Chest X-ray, AP view. Patient: 60 years old, sex M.
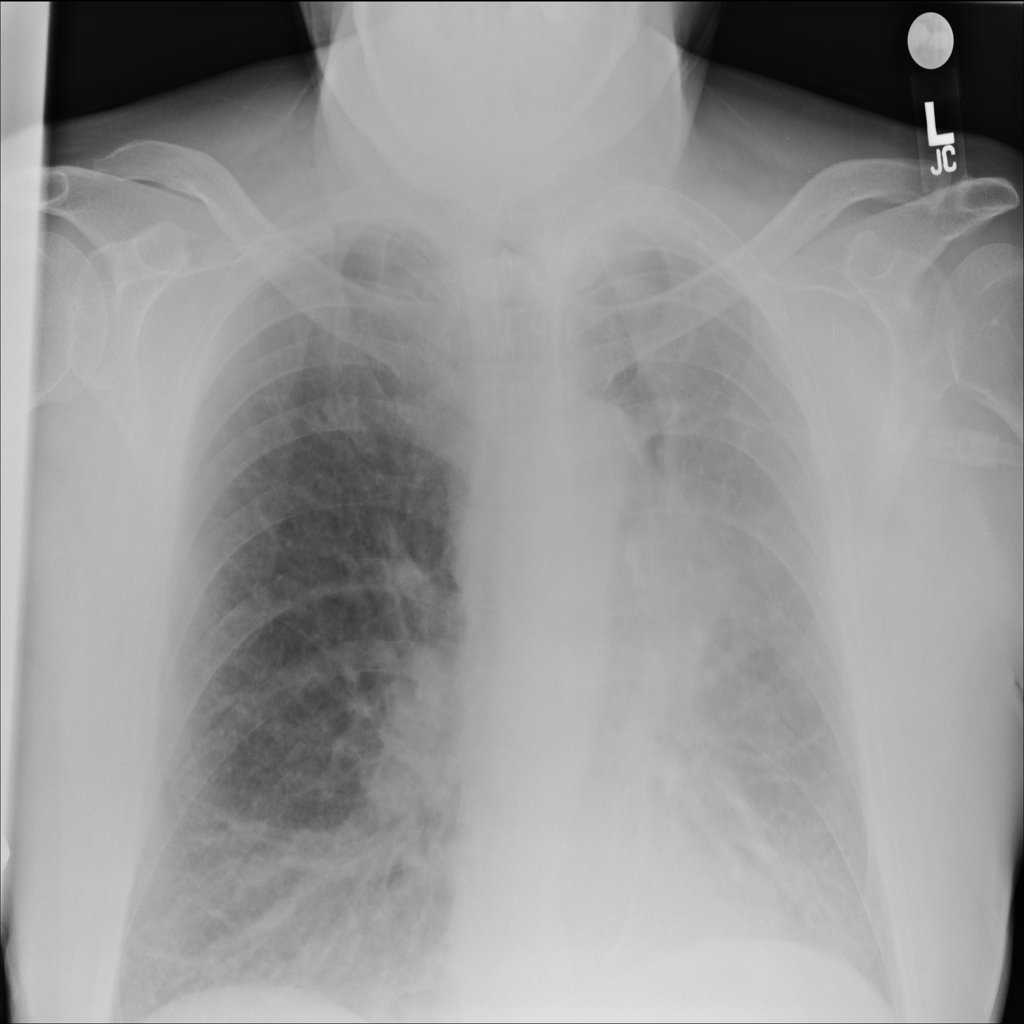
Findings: Atelectasis